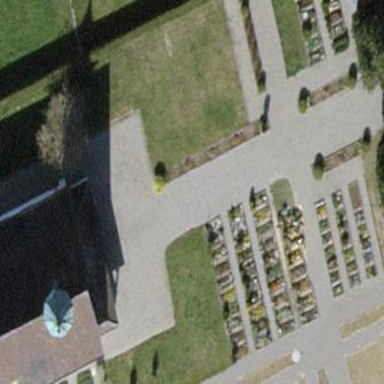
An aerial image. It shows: Cemetery.